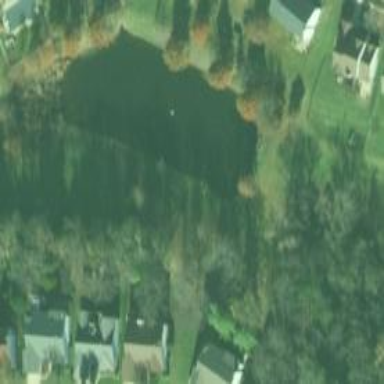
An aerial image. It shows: Pond with natural water.